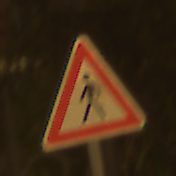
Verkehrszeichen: FussgaengerRechts
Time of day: Night
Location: Outdoor (Urban)
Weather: Clear
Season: NotSpecified
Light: Artificial